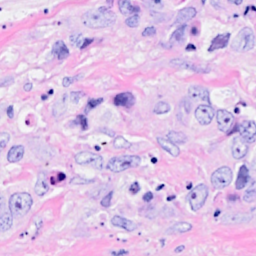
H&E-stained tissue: Breast